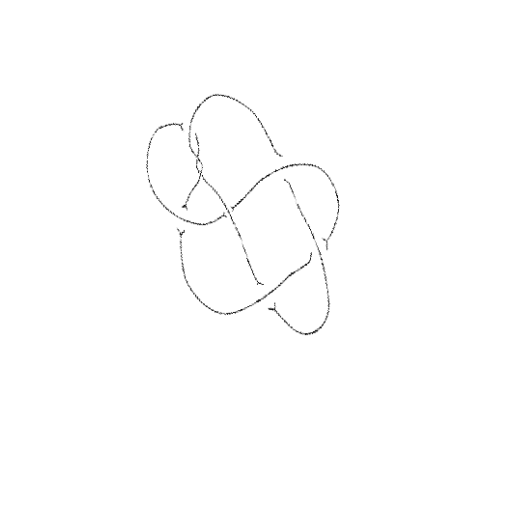
Crossing number: 8